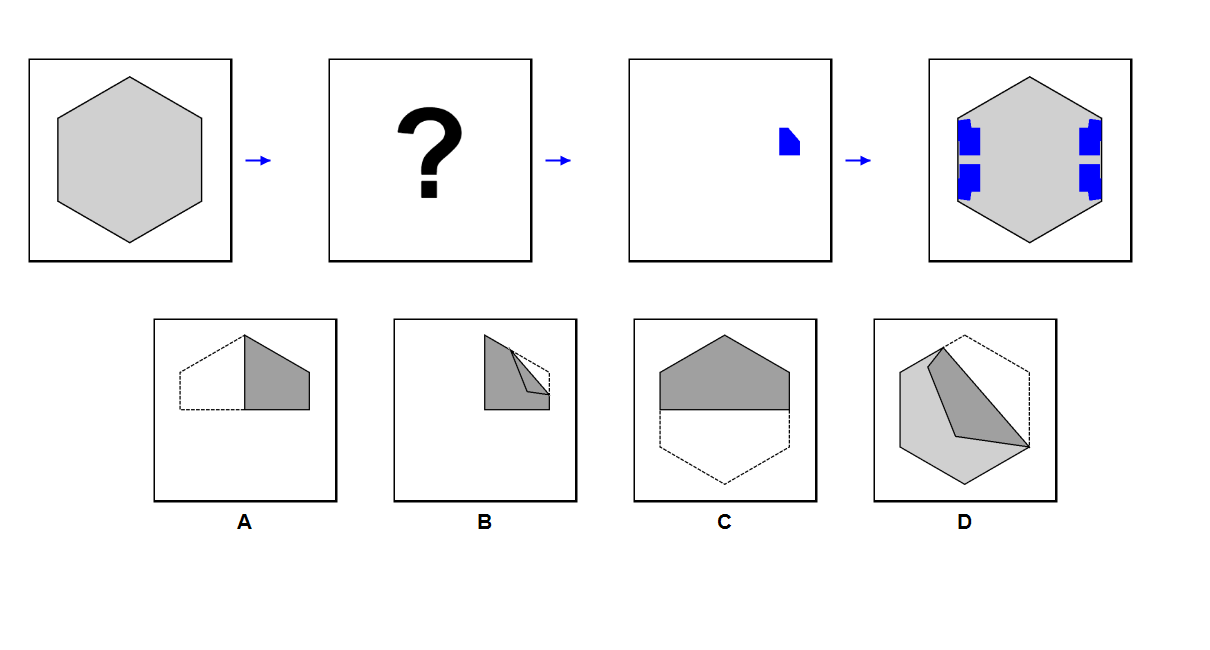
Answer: D